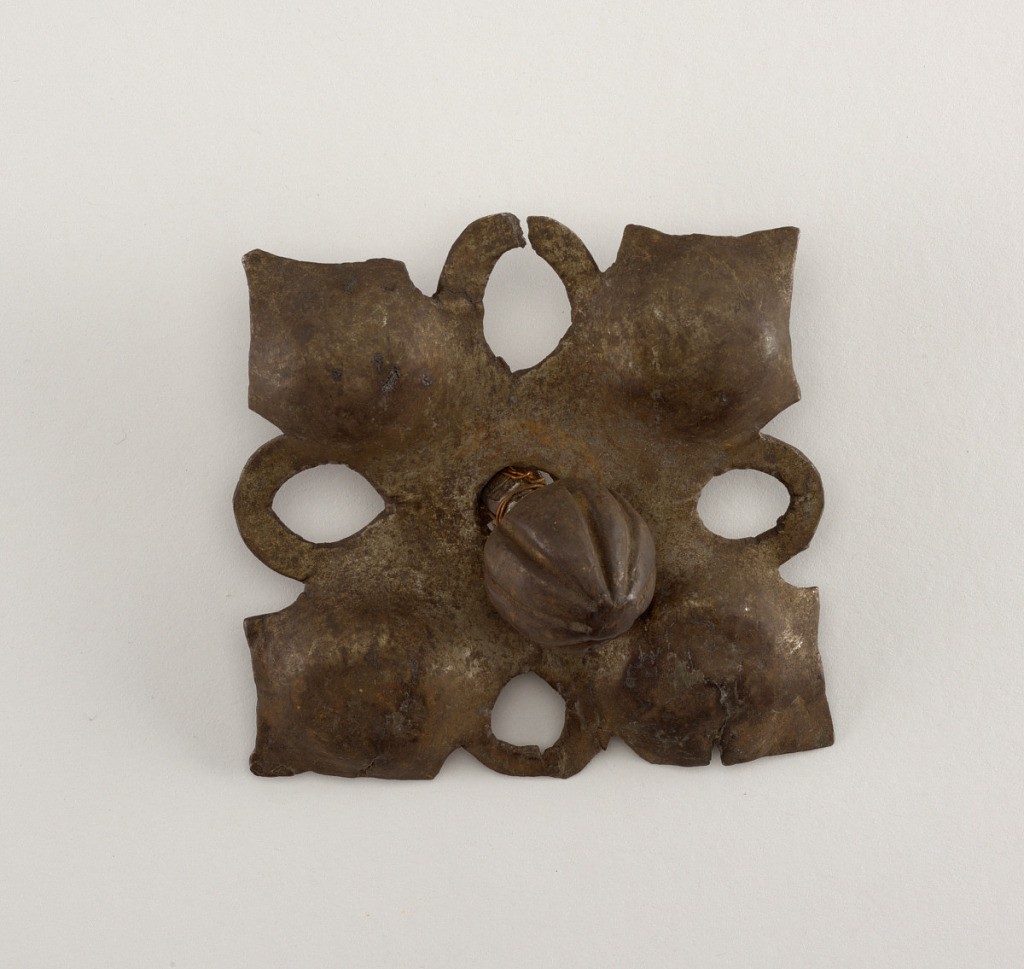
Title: Decorative door boss and nail
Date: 17th century
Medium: Wrought iron
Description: Square quadrant type, pierced, shaped and embossed. Design derived from earlier leaf patterns. Nail head a gadrooned mushroom shape on square shank.